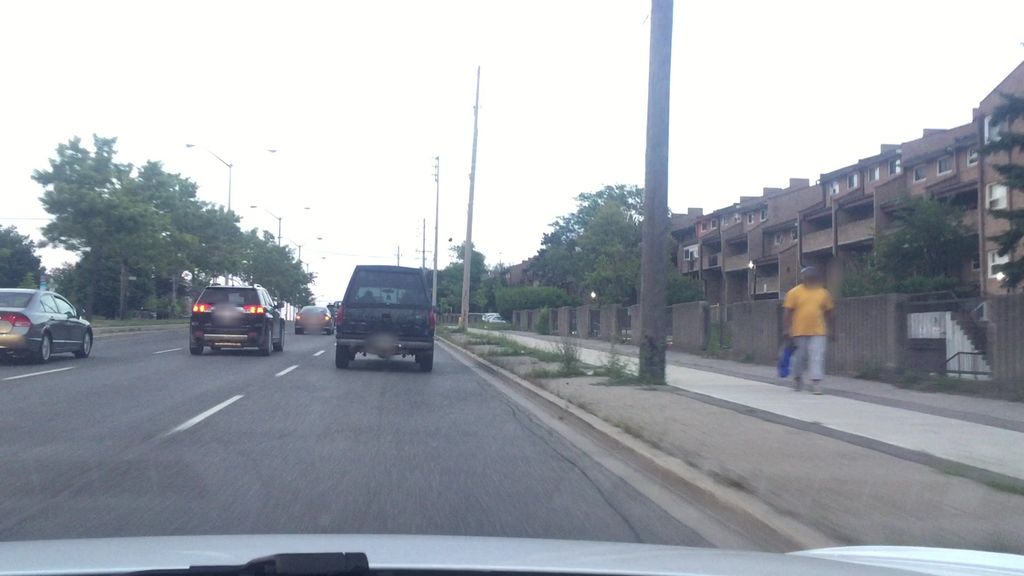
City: toronto